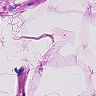
Metastatic tissue present: no